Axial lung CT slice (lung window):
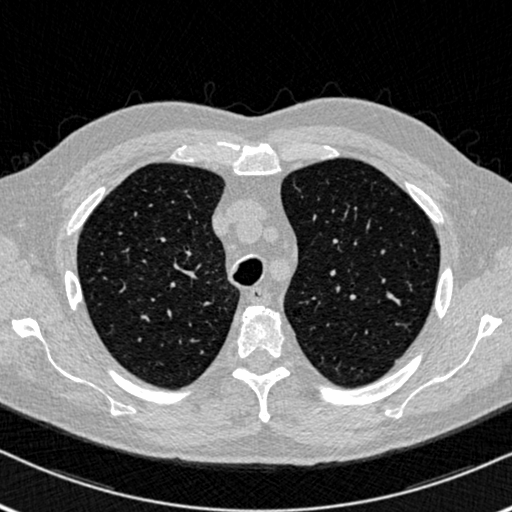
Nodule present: yes
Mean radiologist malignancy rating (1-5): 3